Question: I have a Card view and I want to align another view (Red view in picture)'s center to top of the Card like in the picture.

How do I do it? The code for the Card is like this:
'''
class MainActivity : ComponentActivity() {
override fun onCreate(savedInstanceState: Bundle?) {
super.onCreate(savedInstanceState)
setContent {
CardDemo()
}
}
}
@Composable
fun CardDemo() {
Column(
modifier = Modifier.fillMaxSize().background(Color.LightGray),
verticalArrangement = Arrangement.Center) {
Card(
modifier = Modifier
.fillMaxWidth()
.padding(15.dp),
elevation = 10.dp,
) {
Column(
modifier = Modifier.padding(15.dp)
) {
Text("Card Title")
Text("Card Subtitle")
Text("Card Content Line 1")
Text("Card Content Line 2")
}
}
}
}
@Preview(showBackground = true)
@Composable
fun DefaultPreview() {
ComposeDemoTheme {
CardDemo()
}
}
'''
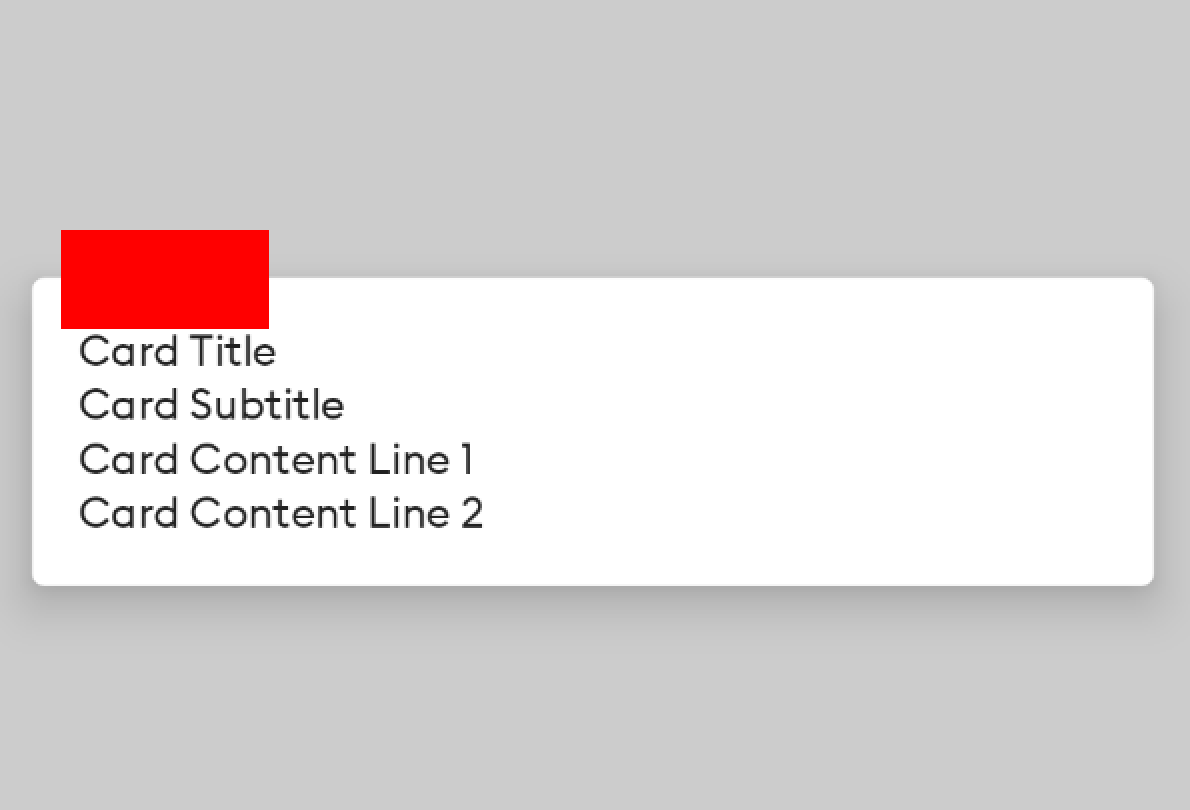
Answer: You should use 'Box'
You need your overlay view be on top of 'Card' otherwise it'll be cut, so place 'Card' inside 'Box'. Also you can use 'offset' modifier to move your view:
'''
Column(
modifier = Modifier
.fillMaxSize()
.background(Color.LightGray),
verticalArrangement = Arrangement.Center
) {
Box(Modifier.padding(15.dp)) {
val textPadding = 15.dp
val overlayBoxHeight = 20.dp
Card(
elevation = 10.dp,
modifier = Modifier
.fillMaxWidth()
) {
Column(
modifier = Modifier.padding(textPadding)
) {
Text("Card Title")
Text("Card Subtitle")
Text("Card Content Line 1")
Text("Card Content Line 2")
}
}
Box(
Modifier
.height(overlayBoxHeight)
.width(40.dp)
.offset(x = textPadding, y = -overlayBoxHeight / 2)
.background(Color.Red)
)
}
}
'''